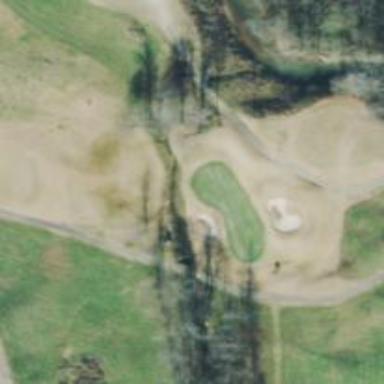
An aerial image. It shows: Golf hole.